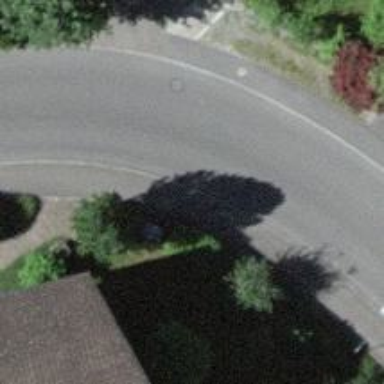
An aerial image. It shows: Sidewalk along the footway.